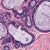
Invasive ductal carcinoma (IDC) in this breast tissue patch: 0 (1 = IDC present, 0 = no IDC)